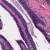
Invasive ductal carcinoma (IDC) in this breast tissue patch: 0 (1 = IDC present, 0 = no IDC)